Question: >
<URL>
I work with the schema below, and I want to know how I can write in the sql query in LINQ to Entities.
SQL Code:
'''
Select *
FROM GROUEPUSERS G
WHERE G.IDGROUPE NOT IN (SELECT IDGROUPE
FROM APPARTENIR
WHERE IDCLIENT = id)
'''
The ID is a variable that I will recover. The problem is that the table APPARTENIR becomes a navigation table.

I found the solution just in case :
'''
var groups = from g in context.GROUPEUSER
where !g.UTILISATEUR.Select(d => d.ID).Contains(id)
select g;
'''
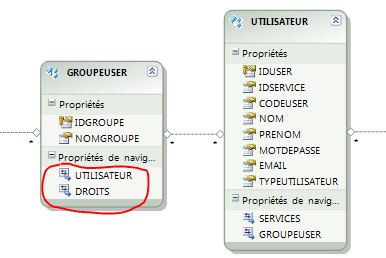
Answer: You can write something like that:
'''
var query = myEntities.Groupeusers
.Where(gu => !myEntities.Utilisateur.Any(ut => ut.idgroupe == gu.idgroupe)).ToList();
'''
That should work.
Try that query instead:
'''
var query = myEntities.Groupeusers
.Where(gu => !myEntities.Utilisateur
.SelectMany(ut=>ut.Groupeuser)
.Any(gu => gu.Idgroupe == gu.Idgroupe)).ToList();
'''
OR maybe even better:
'''
var query = myEntities.GroupeUsers
.Except(myEntities.Utilisateur.SelectMany(ut => ut.Groupeuser))
.ToList();
'''
If I understand your query correct, you would like to identify a special user entity.
'''
var query = myEntities.GroupeUsers
.Except(myEntities.Utilisateur.Where(u => u.IdUser == id).SelectMany(ut => ut.Groupeuser))
.ToList();
'''